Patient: sex M, age 60
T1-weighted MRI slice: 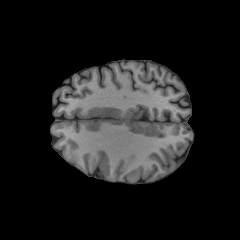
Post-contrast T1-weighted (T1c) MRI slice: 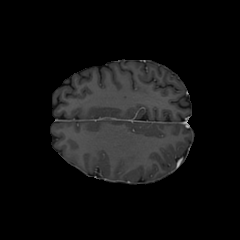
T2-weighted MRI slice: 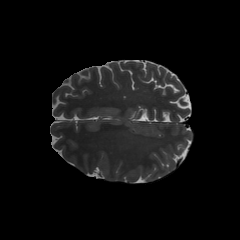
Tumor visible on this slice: no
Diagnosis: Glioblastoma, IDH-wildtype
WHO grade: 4